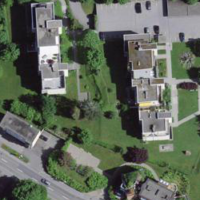
EUNIS habitat code: 55
Species observed at this site:
Corylus avellana